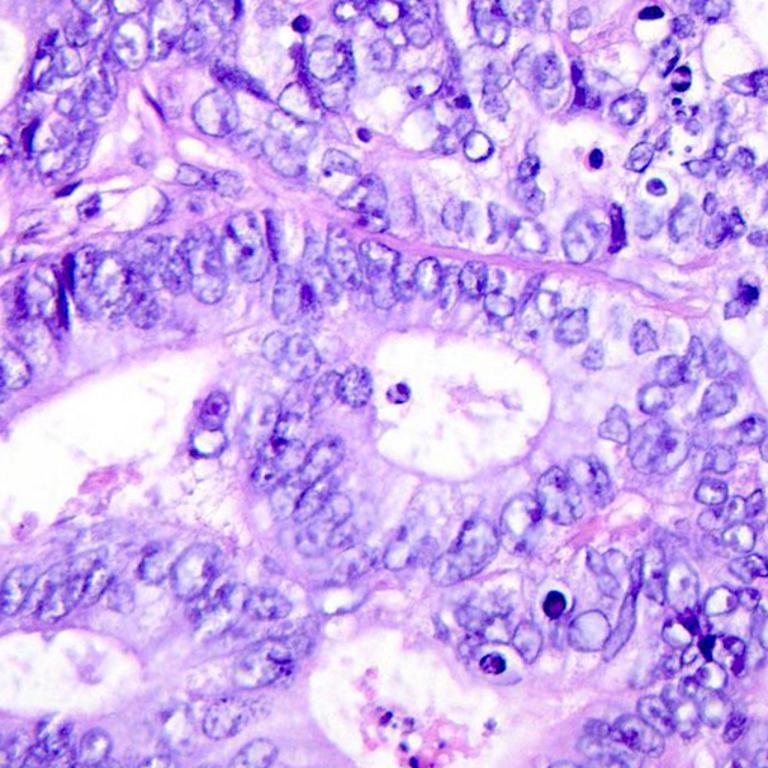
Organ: colon
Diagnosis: adenocarcinomas